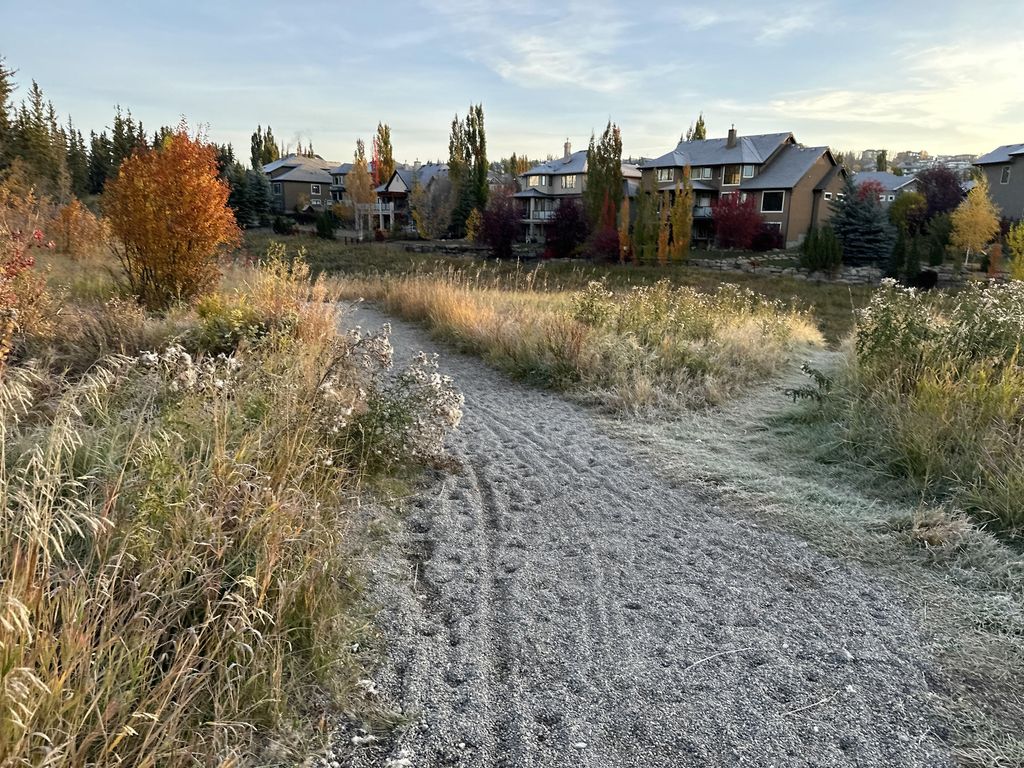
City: calgary